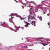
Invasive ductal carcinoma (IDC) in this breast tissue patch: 0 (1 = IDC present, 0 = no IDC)